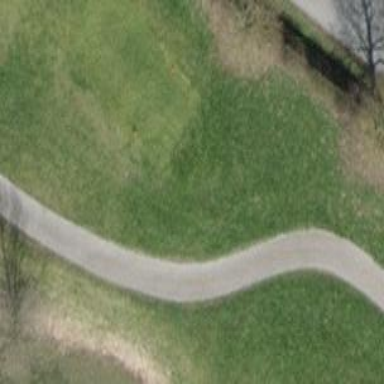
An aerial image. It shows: Grass area designated as golf tee.